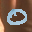
Label: 0